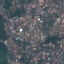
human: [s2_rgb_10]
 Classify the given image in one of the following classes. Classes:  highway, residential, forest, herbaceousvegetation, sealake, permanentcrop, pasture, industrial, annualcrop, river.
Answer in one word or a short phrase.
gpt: Residential